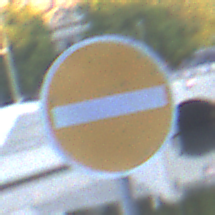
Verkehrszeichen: VerbotDerEinfahrt
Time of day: SunriseSunset
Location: Outdoor (Urban)
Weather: Clear
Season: NotSpecified
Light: Natural